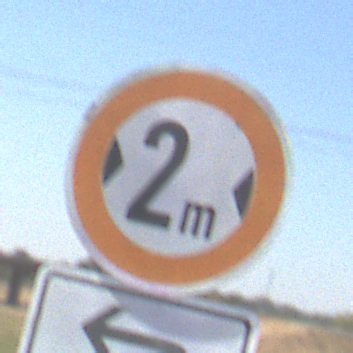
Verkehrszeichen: TatsaechlicheBreite2
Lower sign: RichtungsangabeDurchPfeile2
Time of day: Midday
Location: Outdoor (RoadRail)
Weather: Clear
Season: Summer
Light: Natural